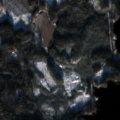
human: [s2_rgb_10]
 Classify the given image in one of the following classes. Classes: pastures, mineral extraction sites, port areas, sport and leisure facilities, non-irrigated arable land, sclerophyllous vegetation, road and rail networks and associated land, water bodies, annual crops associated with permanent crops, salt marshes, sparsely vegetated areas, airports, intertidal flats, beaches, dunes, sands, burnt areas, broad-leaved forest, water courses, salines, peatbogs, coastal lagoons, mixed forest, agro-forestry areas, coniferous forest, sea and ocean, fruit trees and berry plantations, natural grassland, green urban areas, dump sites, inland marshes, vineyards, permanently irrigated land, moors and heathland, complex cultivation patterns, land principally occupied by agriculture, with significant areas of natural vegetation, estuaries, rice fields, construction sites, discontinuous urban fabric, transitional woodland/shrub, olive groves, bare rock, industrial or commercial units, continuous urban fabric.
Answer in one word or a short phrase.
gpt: coniferous forest, mixed forest, transitional woodland/shrub, water bodies